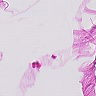
Metastatic tissue present: no